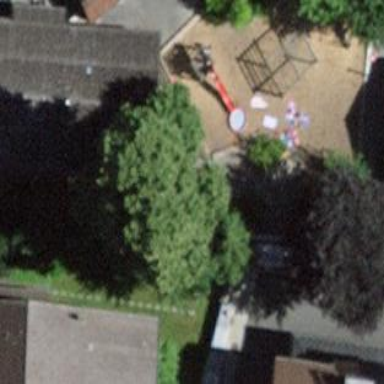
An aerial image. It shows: Playground area for leisure activities on the land.